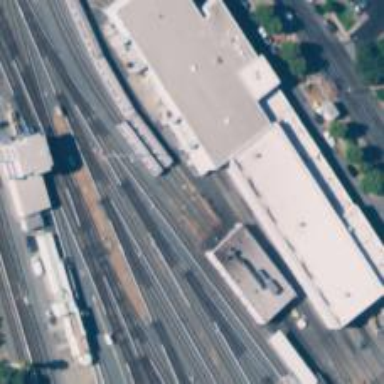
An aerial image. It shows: Electrified rail in service yard.